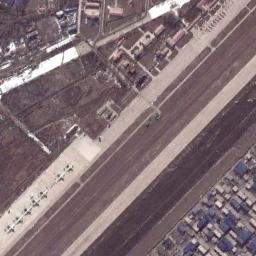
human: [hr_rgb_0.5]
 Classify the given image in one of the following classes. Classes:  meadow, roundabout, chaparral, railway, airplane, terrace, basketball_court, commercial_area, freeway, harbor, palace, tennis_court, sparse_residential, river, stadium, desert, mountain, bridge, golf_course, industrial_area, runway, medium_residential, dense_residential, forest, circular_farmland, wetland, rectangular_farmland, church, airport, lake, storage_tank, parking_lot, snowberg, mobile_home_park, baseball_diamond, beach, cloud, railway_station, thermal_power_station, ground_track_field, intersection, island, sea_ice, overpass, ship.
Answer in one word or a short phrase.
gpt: airport